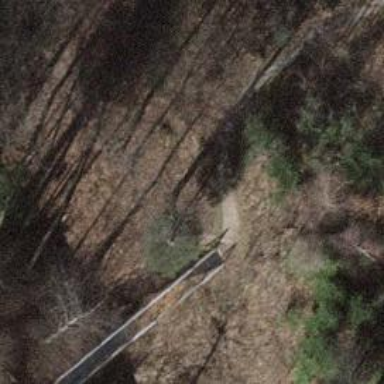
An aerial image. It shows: Path on metal grid bridge.